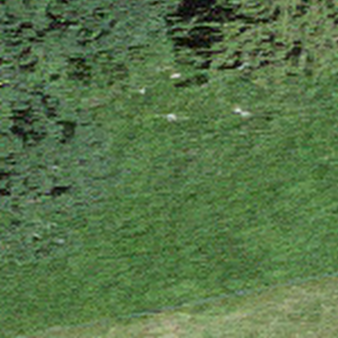
Label: other